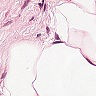
Metastatic tissue present: no